Question: I have a layout with an imageview and a textview.
I would like to have something like this :

An imageview with a title but i would like that the layout of the title be transparent in order to show the imageview in background.
Here is the code of my layout :
'''
<LinearLayout xmlns:android="http://schemas.android.com/apk/res/android"
android:layout_width="fill_parent"
android:layout_height="fill_parent"
android:orientation="vertical" >
<RelativeLayout
android:layout_width="match_parent"
android:layout_height="230dp"
android:layout_marginBottom="3dp" >
<ImageView
android:id="@+id/imgimg"
android:layout_width="fill_parent"
android:layout_height="fill_parent"
android:src="@drawable/ic_action_picture"
android:scaleType="centerCrop" />
<TextView
android:id="@+id/titlenew"
android:layout_width="fill_parent"
android:layout_height="wrap_content"
android:layout_alignParentBottom="true"
android:text="TextView"
android:textColor="@color/blanc" />
</RelativeLayout>
</LinearLayout>
'''
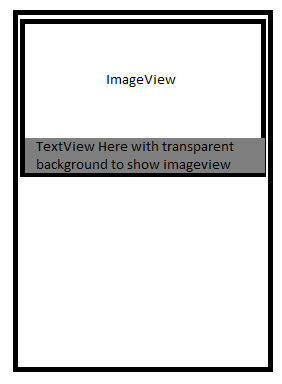
Answer: try this
'''
<LinearLayout xmlns:android="http://schemas.android.com/apk/res/android"
android:layout_width="fill_parent"
android:layout_height="fill_parent"
android:orientation="vertical" >
<RelativeLayout
android:layout_width="match_parent"
android:layout_height="230dp"
android:layout_marginBottom="3dp" >
<ImageView
android:id="@+id/imgimg"
android:layout_width="fill_parent"
android:layout_height="fill_parent"
android:scaleType="centerCrop"
android:src="@drawable/ic_launcher" />
<TextView
android:id="@+id/titlenew"
android:layout_width="fill_parent"
android:layout_height="wrap_content"
android:layout_alignParentBottom="true"
android:background="#80000000"
android:gravity="center"
android:padding="5dp"
android:text="TextView"
android:textColor="#fff" />
</RelativeLayout>
'''